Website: walmart
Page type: billing-address
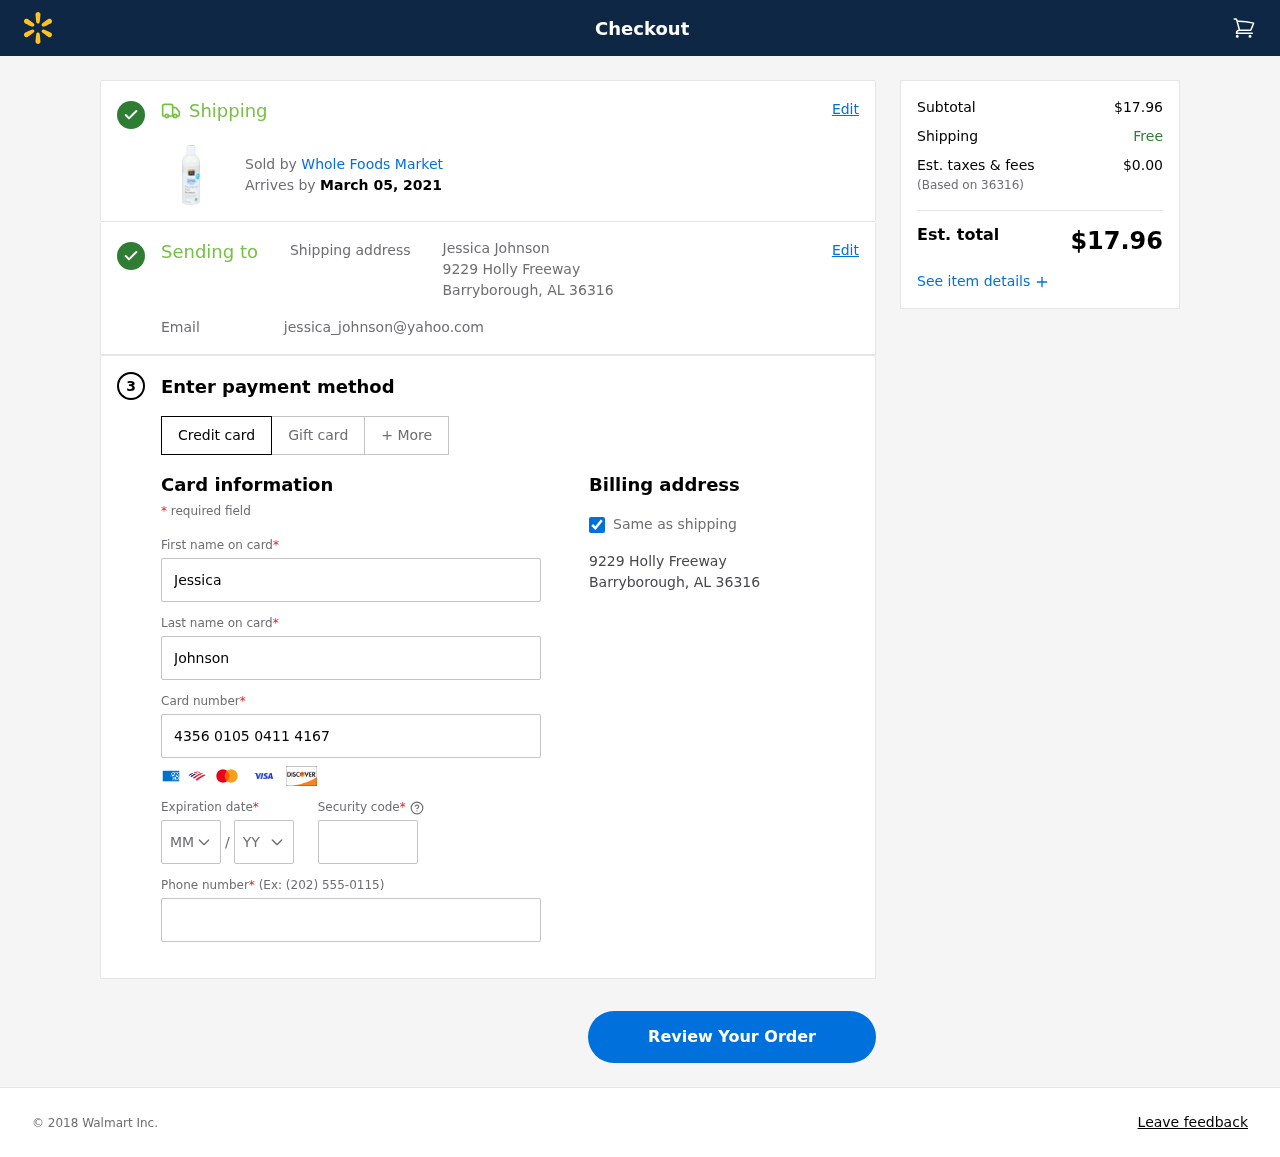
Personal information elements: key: PII_CARD_CVV
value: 452
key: PII_CARD_EXPIRY_MONTH
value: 06
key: PII_CARD_EXPIRY_YEAR
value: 28
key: PII_CARD_NUMBER
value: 4356 0105 0411 4167
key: PII_CITY_STATE_ZIP
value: Barryborough, AL 36316
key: PII_EMAIL
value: jessica_johnson@yahoo.com
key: PII_FIRSTNAME
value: Jessica
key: PII_FULLNAME
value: Jessica Johnson
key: PII_LASTNAME
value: Johnson
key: PII_PHONE
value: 8938847905
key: PII_POSTCODE
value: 36316
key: PII_STREET
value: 9229 Holly Freeway
Product elements: key: PRODUCT1_BRAND
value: Whole Foods Market
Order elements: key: ORDER_DELIVERY_DATE
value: March 05, 2021
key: ORDER_SUBTOTAL
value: $17.96
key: ORDER_TAX
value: $0.00
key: ORDER_TOTAL
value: $17.96